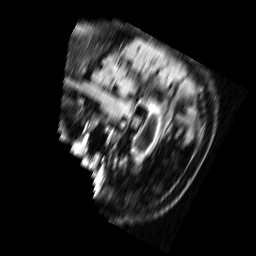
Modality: FLAIR
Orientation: sagittal
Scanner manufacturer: siemens
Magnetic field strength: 1.5 T
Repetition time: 9.11 s
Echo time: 0.111 s